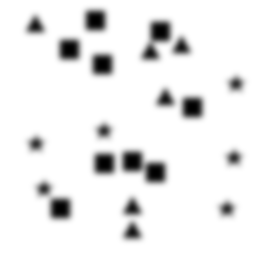
Squares: 9
Triangles: 6
Stars: 6
Total shapes: 21